五年级 · 立体几何学
工人正在为光明小学修建一个游泳池, 游泳池的长、宽、高分别为 50 米, 12 米, 2 米, 挖出的土和石头至少有多少立方米?

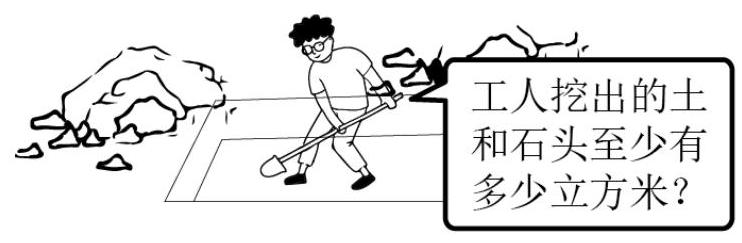
答案: 解1200 立方米

【分析】根据长方体体积公式: 长方体的体积 $=$ 长 $\times$ 宽 $\times$ 高, 用 $50 \times 12 \times 2$ 即可求出挖出的土和石头至少有多少立方米。

【详解】 $50 \times 12 \times 2$

$=600 \times 2$

$=1200$ （立方米）

答：挖出的土和石头至少有 1200 立方米。

【点睛】本题考查了长方体体积公式的灵活应用。